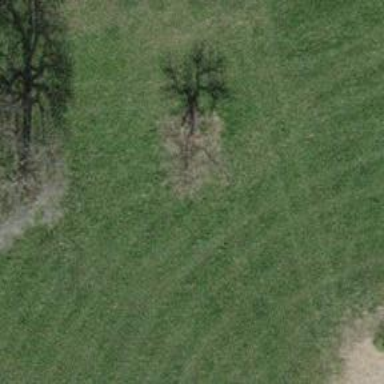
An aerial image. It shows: Deciduous broadleaved tree.